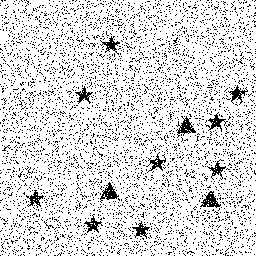
Squares: 0
Triangles: 3
Stars: 9
Total shapes: 12